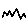
Label: zigzag